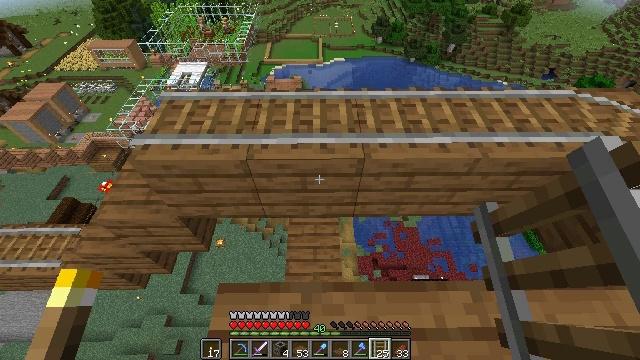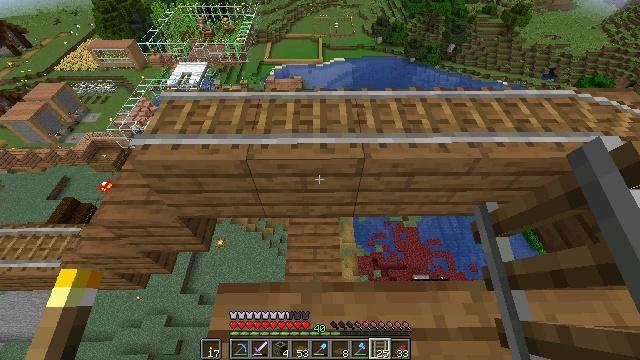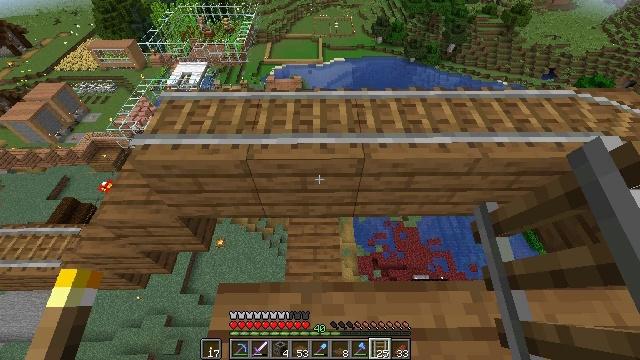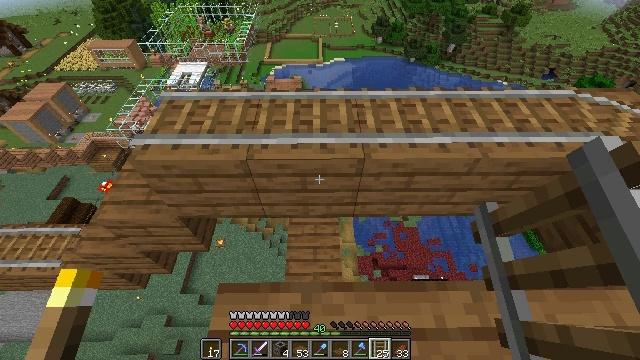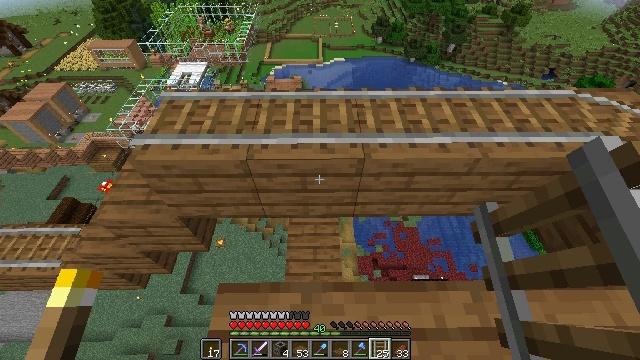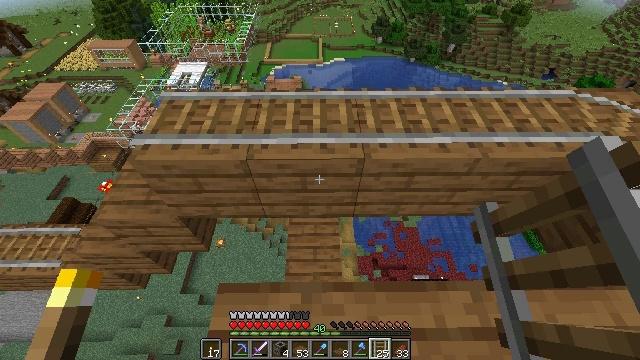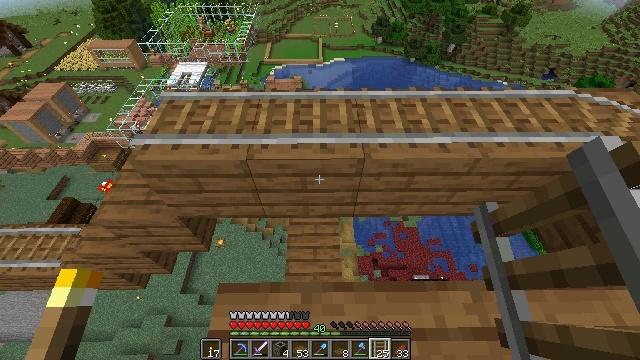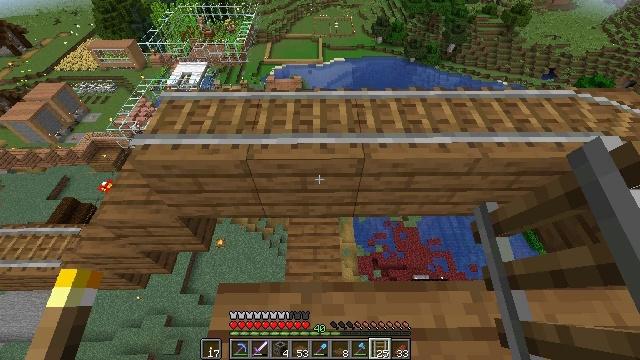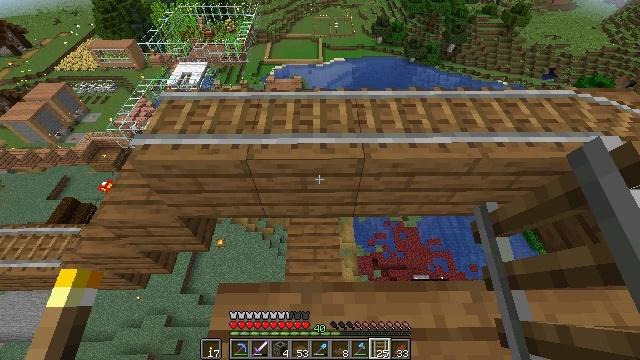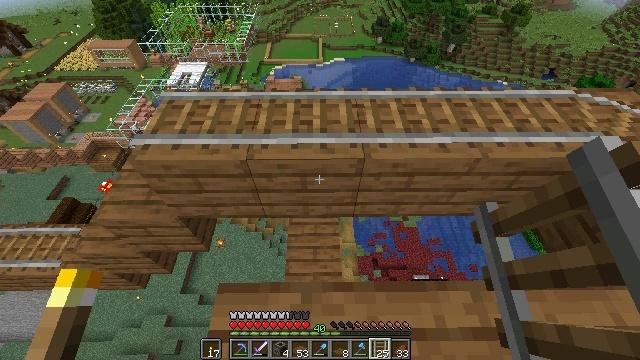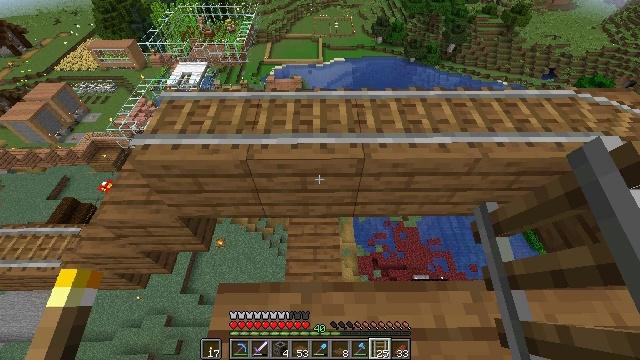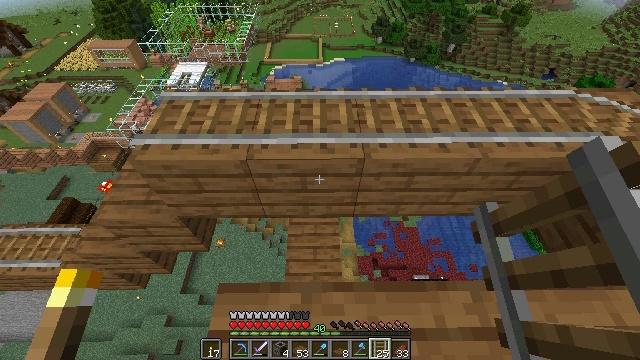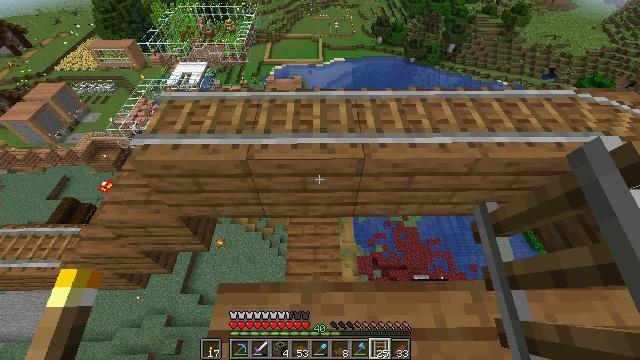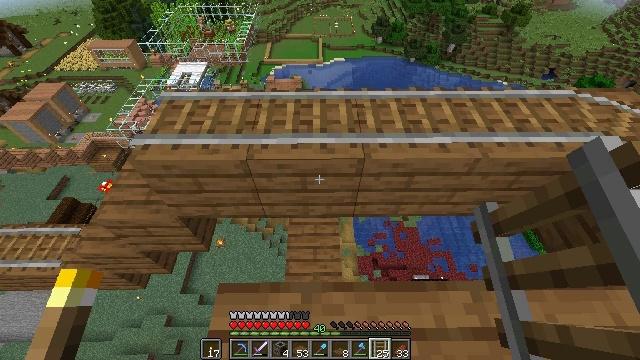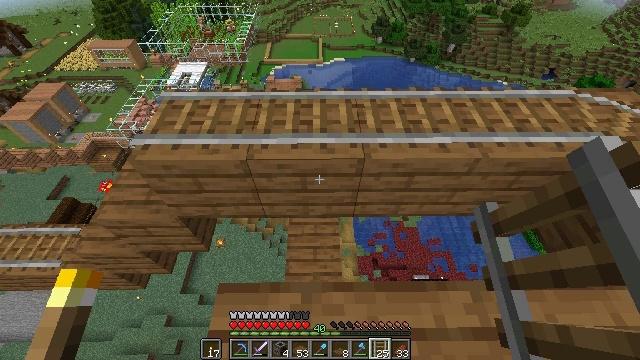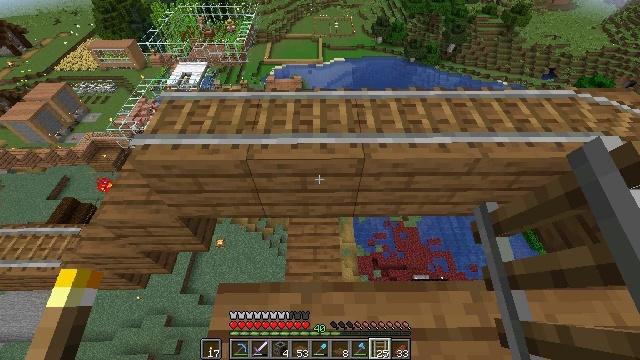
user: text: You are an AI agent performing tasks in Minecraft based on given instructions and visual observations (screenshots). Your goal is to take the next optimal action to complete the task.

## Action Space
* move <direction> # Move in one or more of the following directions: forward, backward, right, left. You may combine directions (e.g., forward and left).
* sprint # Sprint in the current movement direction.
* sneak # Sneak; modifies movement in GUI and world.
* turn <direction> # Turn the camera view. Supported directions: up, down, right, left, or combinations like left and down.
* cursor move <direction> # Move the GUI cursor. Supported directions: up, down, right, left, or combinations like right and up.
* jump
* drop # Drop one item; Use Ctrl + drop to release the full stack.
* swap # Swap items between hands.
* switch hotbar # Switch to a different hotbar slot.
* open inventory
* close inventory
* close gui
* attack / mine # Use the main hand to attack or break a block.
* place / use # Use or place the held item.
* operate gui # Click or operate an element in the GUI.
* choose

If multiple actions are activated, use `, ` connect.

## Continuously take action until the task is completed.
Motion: motion action
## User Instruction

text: Craft a rabbit stew.
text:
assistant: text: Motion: no_op
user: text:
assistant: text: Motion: no_op
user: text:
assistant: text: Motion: no_op
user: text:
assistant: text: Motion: no_op
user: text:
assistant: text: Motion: no_op
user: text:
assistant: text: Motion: no_op
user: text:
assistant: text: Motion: no_op
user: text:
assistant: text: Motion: no_op
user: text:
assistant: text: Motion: no_op
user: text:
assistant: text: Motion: no_op
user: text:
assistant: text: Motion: no_op
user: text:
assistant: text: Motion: no_op
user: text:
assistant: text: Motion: no_op
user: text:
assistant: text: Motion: no_op
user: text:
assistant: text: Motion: no_op
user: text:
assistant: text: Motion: no_op
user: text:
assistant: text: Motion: no_op
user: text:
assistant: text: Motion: no_op
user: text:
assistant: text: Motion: no_op
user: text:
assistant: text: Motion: no_op
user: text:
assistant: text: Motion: no_op
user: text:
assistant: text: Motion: no_op
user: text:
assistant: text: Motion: no_op
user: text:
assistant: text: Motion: no_op
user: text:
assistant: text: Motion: no_op
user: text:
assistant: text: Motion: no_op
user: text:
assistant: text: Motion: no_op
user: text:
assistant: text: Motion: no_op
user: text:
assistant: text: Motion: no_op
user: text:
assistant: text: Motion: no_op